Interaction volume radius: 5 \u00c5
Interaction volume height: 45 \u00c5
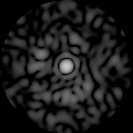
Disorder parameter: 0.8411